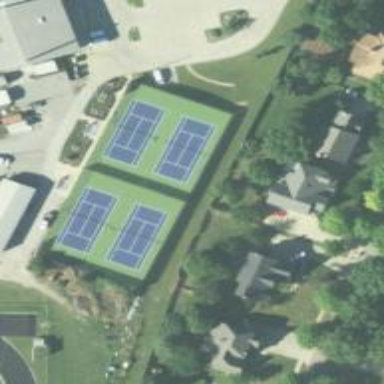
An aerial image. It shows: Tennis court on pitch.